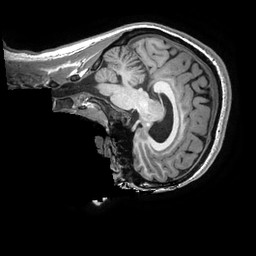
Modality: T1w
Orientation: sagittal
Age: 31
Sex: female
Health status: healthy
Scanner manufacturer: ge